Field crop: maize
Growth stage: 2
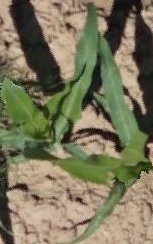
Species: maize